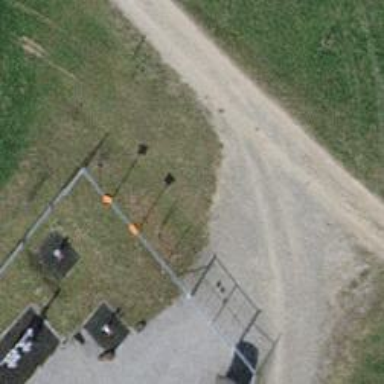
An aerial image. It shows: Pipeline marker.